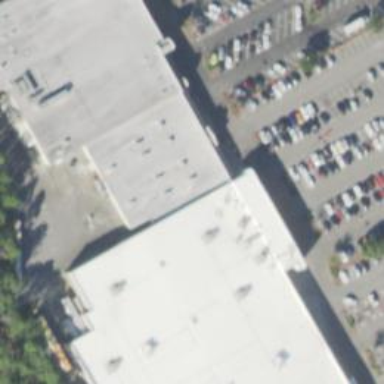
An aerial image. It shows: Building that houses supermarket.